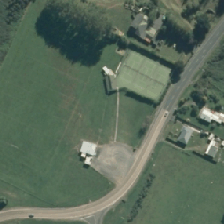
Land cover: urban_parkland